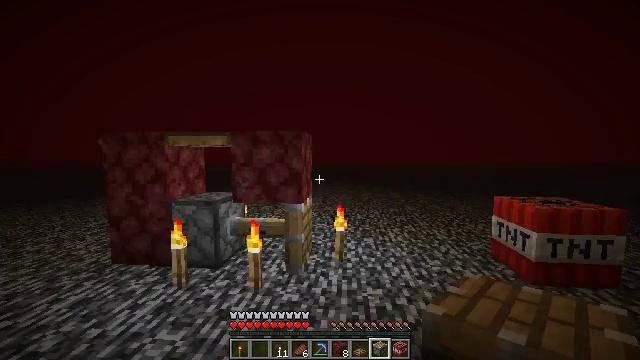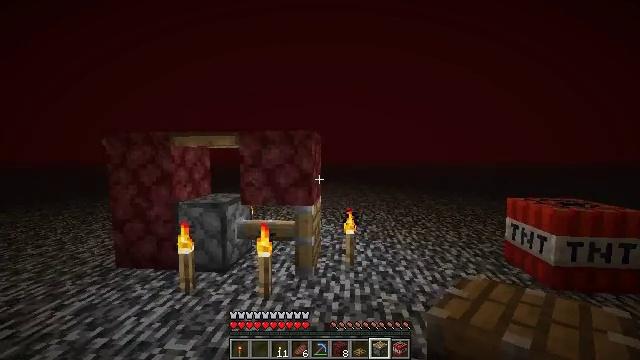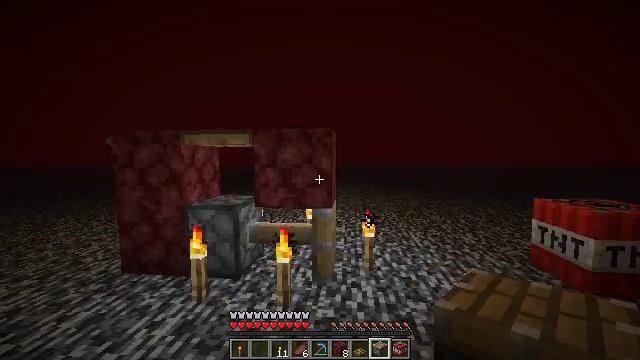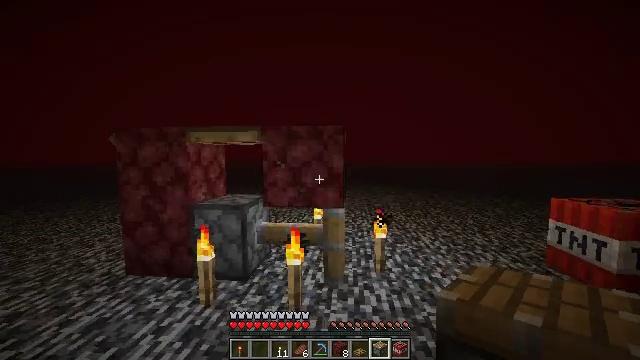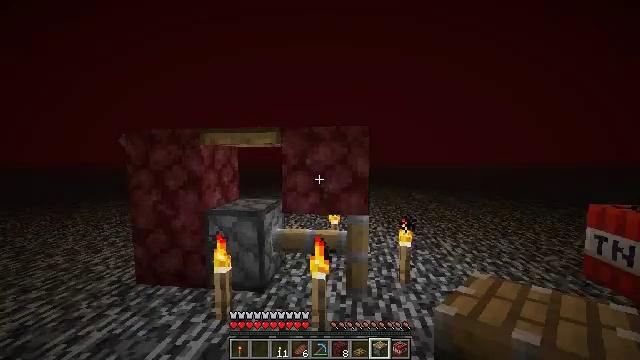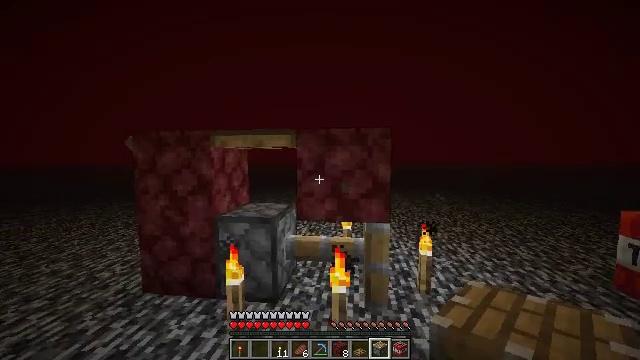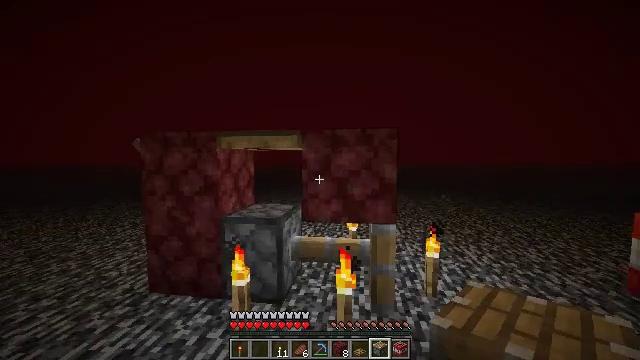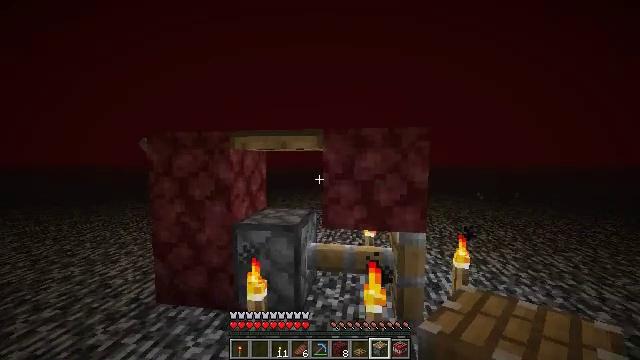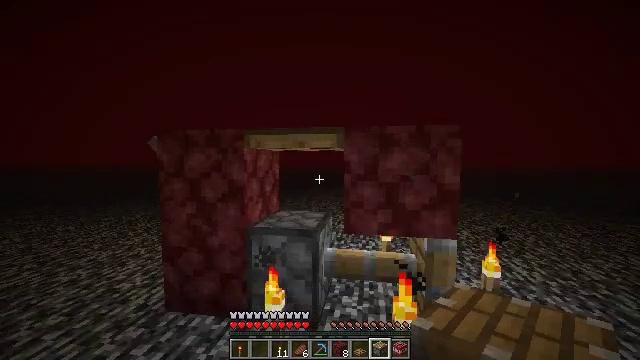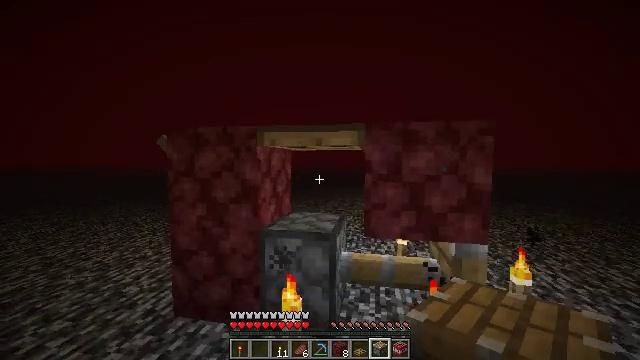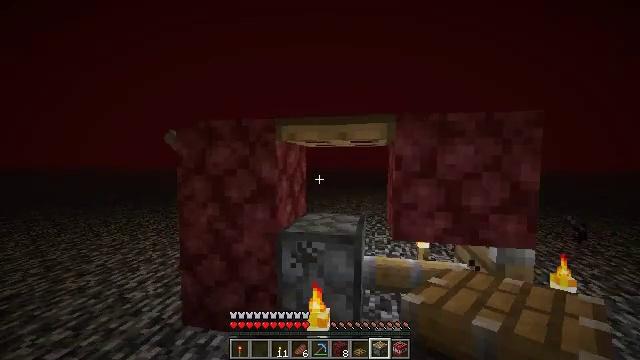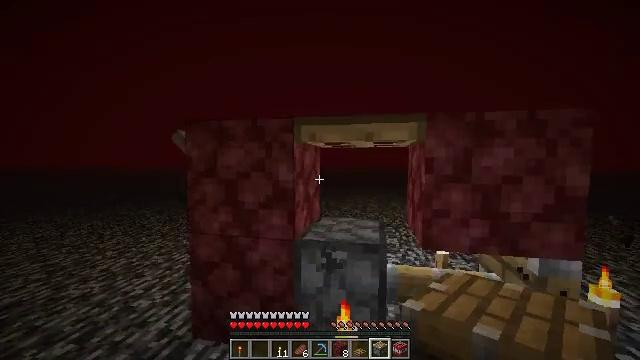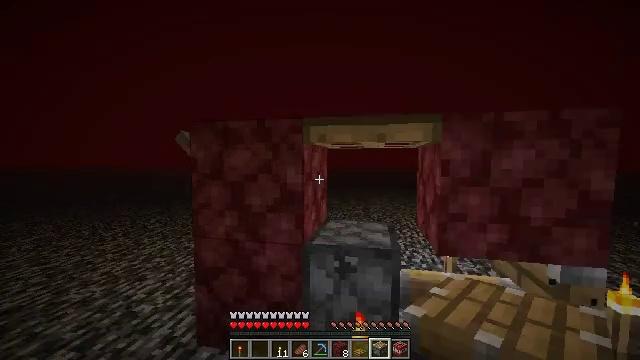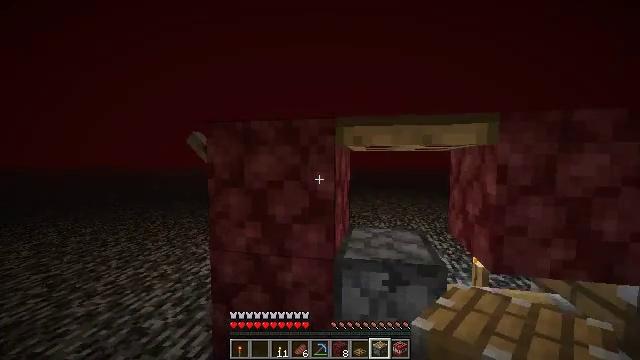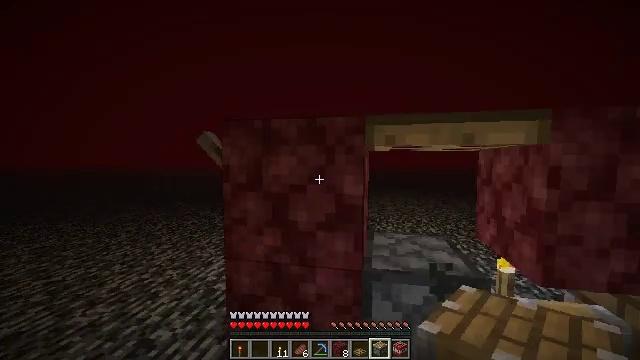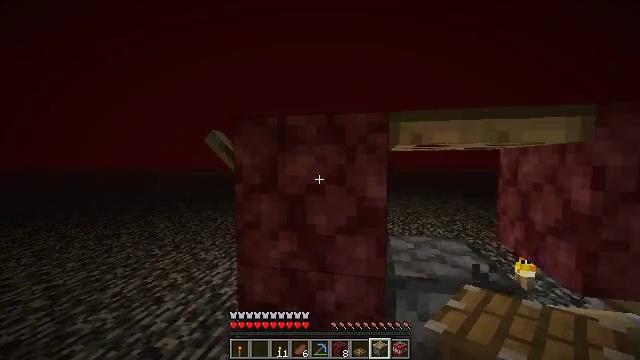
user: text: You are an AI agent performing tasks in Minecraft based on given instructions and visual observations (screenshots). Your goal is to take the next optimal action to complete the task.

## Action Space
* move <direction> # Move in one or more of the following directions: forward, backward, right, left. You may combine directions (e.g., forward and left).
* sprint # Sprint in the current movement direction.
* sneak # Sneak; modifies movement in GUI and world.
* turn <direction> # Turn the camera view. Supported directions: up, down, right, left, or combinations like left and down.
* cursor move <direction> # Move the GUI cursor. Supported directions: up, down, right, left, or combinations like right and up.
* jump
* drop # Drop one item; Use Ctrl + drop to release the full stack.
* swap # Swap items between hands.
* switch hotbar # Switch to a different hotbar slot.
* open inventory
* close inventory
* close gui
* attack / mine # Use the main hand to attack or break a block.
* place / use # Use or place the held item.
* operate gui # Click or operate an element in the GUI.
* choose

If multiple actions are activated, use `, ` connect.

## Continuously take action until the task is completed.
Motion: motion action
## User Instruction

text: Retrieve the lever from the wall.
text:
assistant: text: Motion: move forward and move left
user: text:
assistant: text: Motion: move forward and move left
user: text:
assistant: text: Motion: move forward and move left
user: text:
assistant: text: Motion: move forward and move left
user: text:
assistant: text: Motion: move forward and move left
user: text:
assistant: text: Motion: move forward and move left, turn left
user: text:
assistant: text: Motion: move forward and move left
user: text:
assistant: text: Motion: move forward and move left, turn left
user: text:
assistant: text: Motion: move forward and move left
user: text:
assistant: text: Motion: move forward and move left
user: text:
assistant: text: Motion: move forward and move left
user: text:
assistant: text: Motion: move forward and move left
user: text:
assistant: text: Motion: move forward and move left
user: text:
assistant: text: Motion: move forward and move left
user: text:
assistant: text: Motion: move forward and move left
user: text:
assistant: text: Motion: move forward and move left
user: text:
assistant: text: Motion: move forward and move left
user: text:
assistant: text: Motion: move left, turn right
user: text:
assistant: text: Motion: move left, turn right
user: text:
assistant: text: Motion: move left, turn right
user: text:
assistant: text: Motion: turn right
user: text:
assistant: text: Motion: turn right
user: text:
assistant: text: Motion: turn right
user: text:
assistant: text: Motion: turn right
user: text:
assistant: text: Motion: turn right
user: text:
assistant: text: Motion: turn right
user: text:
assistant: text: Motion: turn right
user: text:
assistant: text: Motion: no_op
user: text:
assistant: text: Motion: no_op
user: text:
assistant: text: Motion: no_op